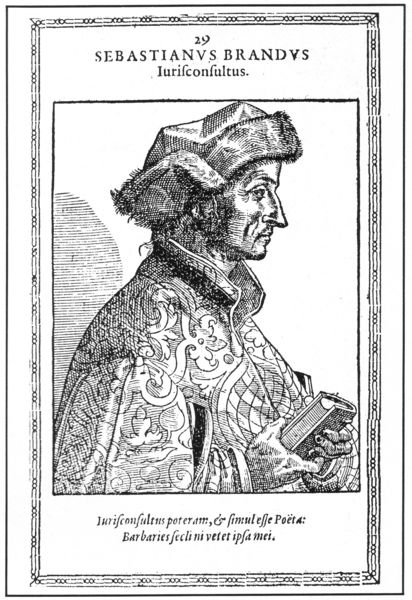
Titel: Bildnis des Sebastian Brant
Künstler: Tobias Stimmer
Institution: (Seriendruck)
Schlagwörter: hand, mann, schatten, umhang, finger, grau, haar, hut, mund, nase, profil, schwarz, weiss, blick, muster, jacke, kappe, mütze, gesicht, kragen, pelz, rahmen, bildnis, hände, portrait, porträt, auge, haare, mantel, stickerei, kinn, schrift, italien, grafik, rand, brand, bischof, ernst, floral, seitenansicht, augenbraue, buch, druck, schraffur, stich, seite, text, beschriftung, strin, stehkragen, brokat, braue, barett, rasiert, latein, sebastian, uch, seriendurck, reichb, sebastian brand, 29